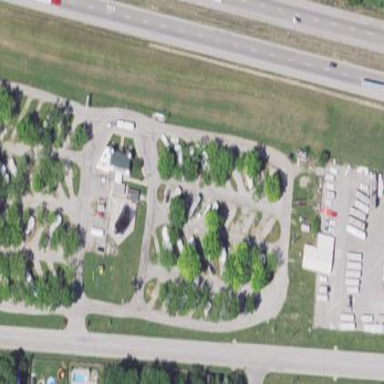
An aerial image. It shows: Residential area with campsite. The residential area is trailer park.